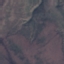
Land use / land cover: HerbaceousVegetation